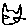
Label: cat